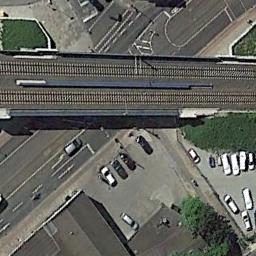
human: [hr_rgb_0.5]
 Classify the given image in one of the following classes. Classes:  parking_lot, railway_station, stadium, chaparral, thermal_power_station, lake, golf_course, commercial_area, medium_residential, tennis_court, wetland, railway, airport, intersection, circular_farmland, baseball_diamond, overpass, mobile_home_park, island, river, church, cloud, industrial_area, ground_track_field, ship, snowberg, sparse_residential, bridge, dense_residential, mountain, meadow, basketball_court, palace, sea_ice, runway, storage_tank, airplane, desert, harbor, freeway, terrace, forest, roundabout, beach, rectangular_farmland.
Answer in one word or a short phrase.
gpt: railway